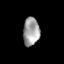
Tissue: skin
Cell type: Epithelial cells
Senescence score: 0.2512
Nuclear area (px): 453
Mean DAPI intensity: 159.949